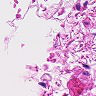
Metastatic tissue present: no